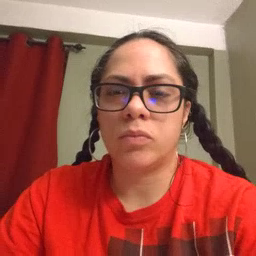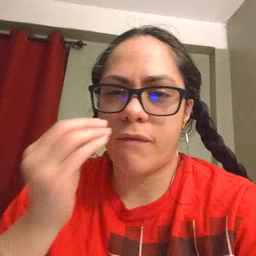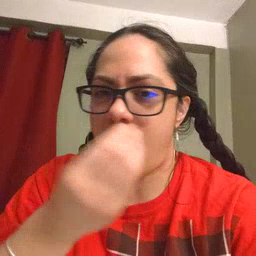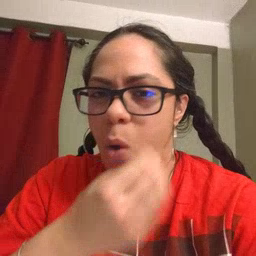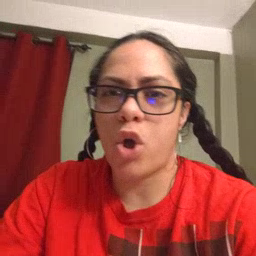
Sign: flower